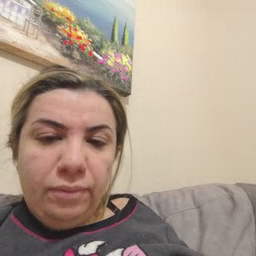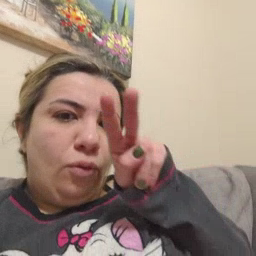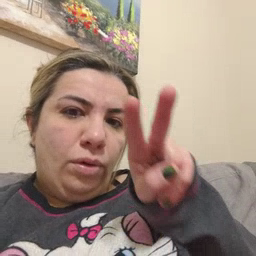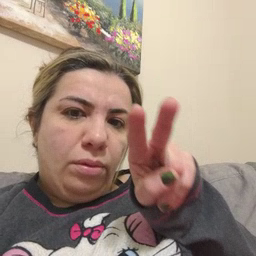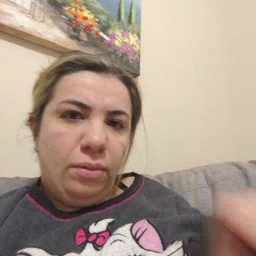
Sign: look